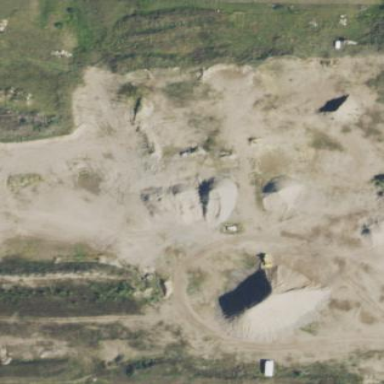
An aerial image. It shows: Quarry area.